Field crop: maize
Growth stage: 1
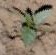
Species: datura